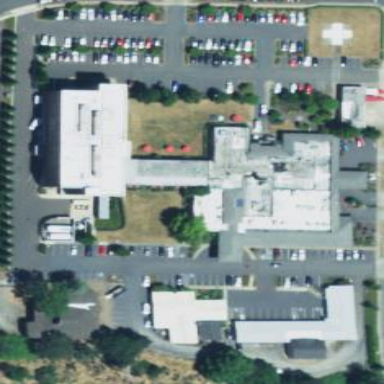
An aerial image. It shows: Healthcare facility identified as hospital.